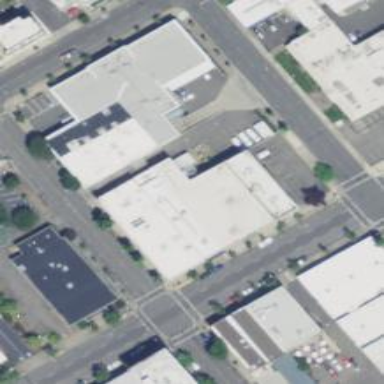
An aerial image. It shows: Industrial building.